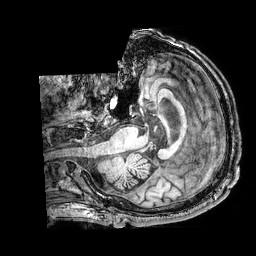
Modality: T1w
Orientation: axial
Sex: male
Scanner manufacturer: philips
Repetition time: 0.00831 s
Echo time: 0.00386 s